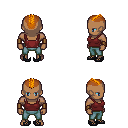
a pixel art fantasy rpg character, male body template, human, dark skin, maroon pirate shirt, teal pants, dark blonde short mohawk hairstyle, leather bracers, ghillies, four views (front, back, left, right), 2x2 character sprite sheet, small pixel art, hard edges, no anti-aliasing